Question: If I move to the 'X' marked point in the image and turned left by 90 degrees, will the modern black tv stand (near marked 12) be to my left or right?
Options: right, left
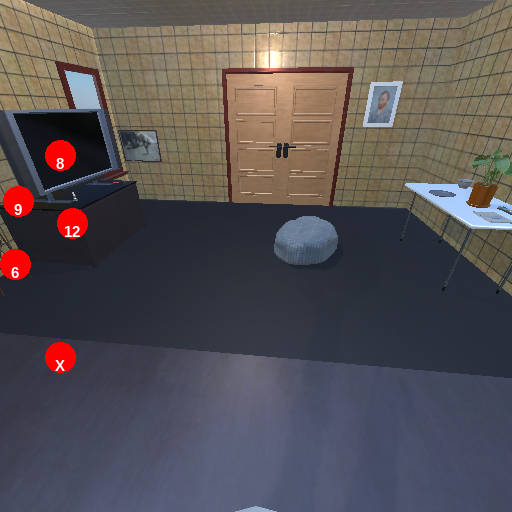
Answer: right